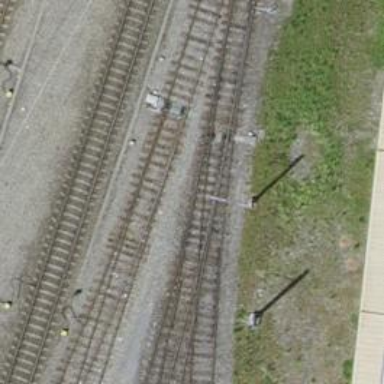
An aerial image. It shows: Railway yard with single rail track. The electrified track has contact line for power supply.